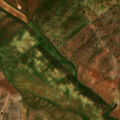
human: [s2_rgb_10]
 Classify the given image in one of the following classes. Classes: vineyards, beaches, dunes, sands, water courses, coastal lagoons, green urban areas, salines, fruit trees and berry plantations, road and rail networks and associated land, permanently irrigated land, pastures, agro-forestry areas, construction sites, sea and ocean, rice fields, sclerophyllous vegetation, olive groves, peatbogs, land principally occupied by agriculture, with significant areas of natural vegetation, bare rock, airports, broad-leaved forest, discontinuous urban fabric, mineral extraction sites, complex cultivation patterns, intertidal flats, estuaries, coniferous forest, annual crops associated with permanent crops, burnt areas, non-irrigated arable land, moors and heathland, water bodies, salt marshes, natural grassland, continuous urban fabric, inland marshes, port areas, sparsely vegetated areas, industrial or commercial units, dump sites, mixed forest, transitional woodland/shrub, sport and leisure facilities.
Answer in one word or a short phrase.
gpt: continuous urban fabric